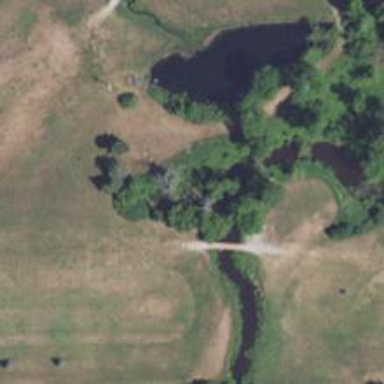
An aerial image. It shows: Path bridge used as golf cartpath.